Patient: sex M, age 57
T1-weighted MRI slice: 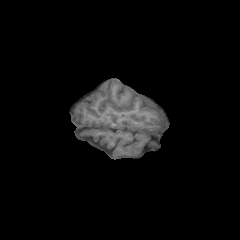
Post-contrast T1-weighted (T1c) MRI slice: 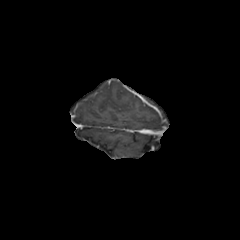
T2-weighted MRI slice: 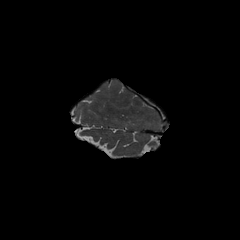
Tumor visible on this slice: yes
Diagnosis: Glioblastoma, IDH-wildtype
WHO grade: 4